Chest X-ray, PA view. Patient: 11 years old, sex M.
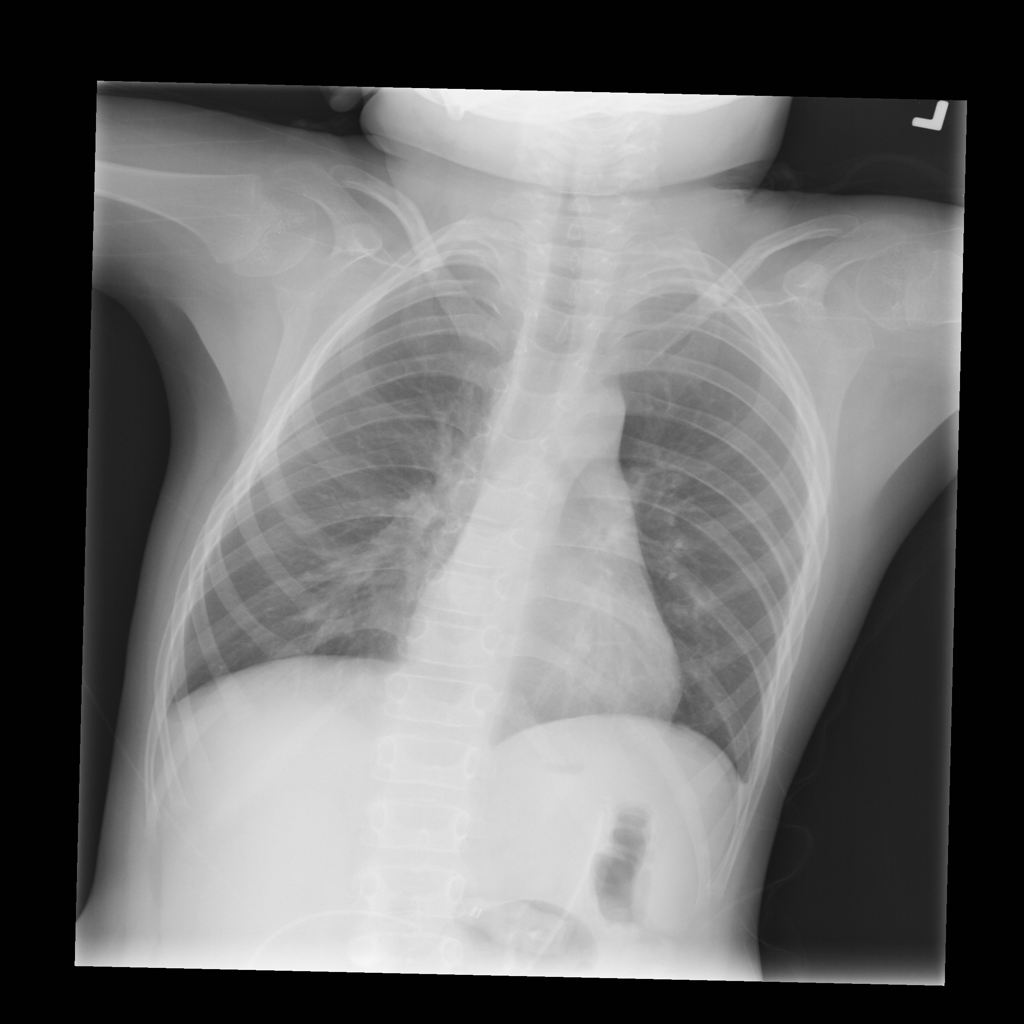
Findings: No Finding